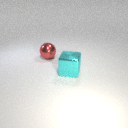
large red metal sphere to the left of large cyan metal cube